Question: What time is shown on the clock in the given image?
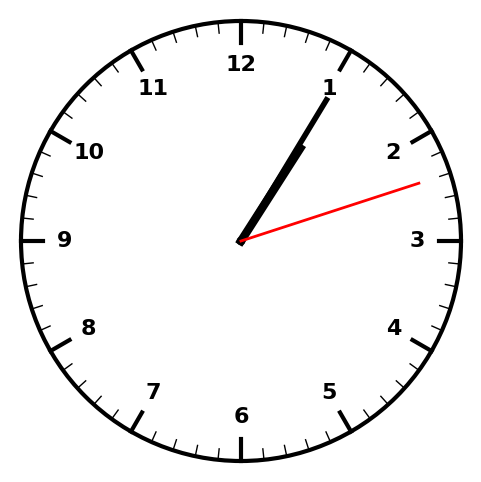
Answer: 01:05:12